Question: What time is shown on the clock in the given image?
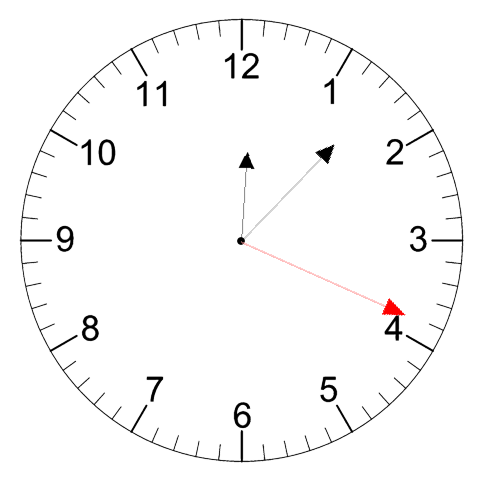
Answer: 12:07:19